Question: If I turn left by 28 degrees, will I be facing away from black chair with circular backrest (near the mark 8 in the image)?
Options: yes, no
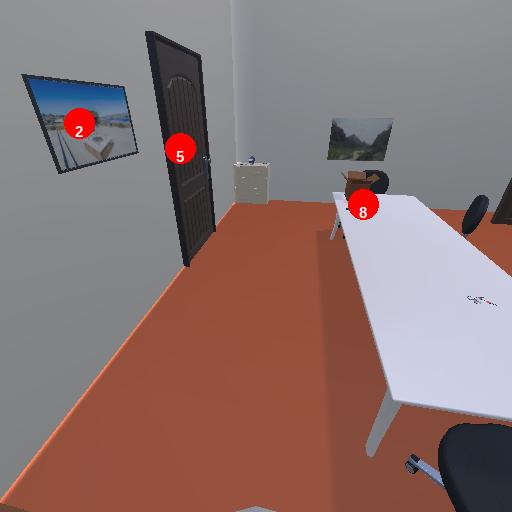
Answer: yes